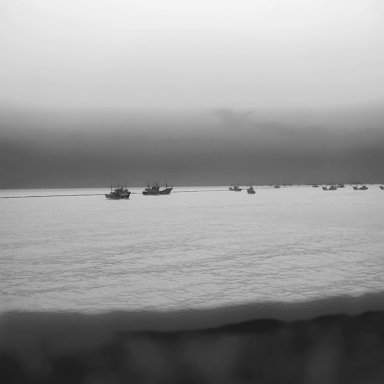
There are nine bulk_carriers in the infrared image.